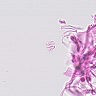
Metastatic tissue present: no